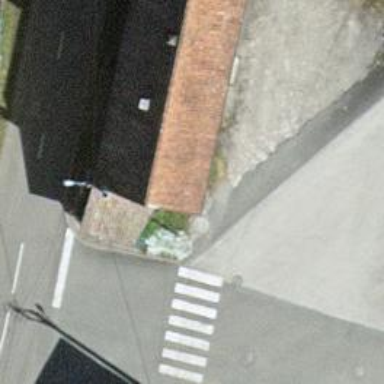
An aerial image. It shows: Post box is visible.